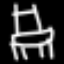
Label: chair